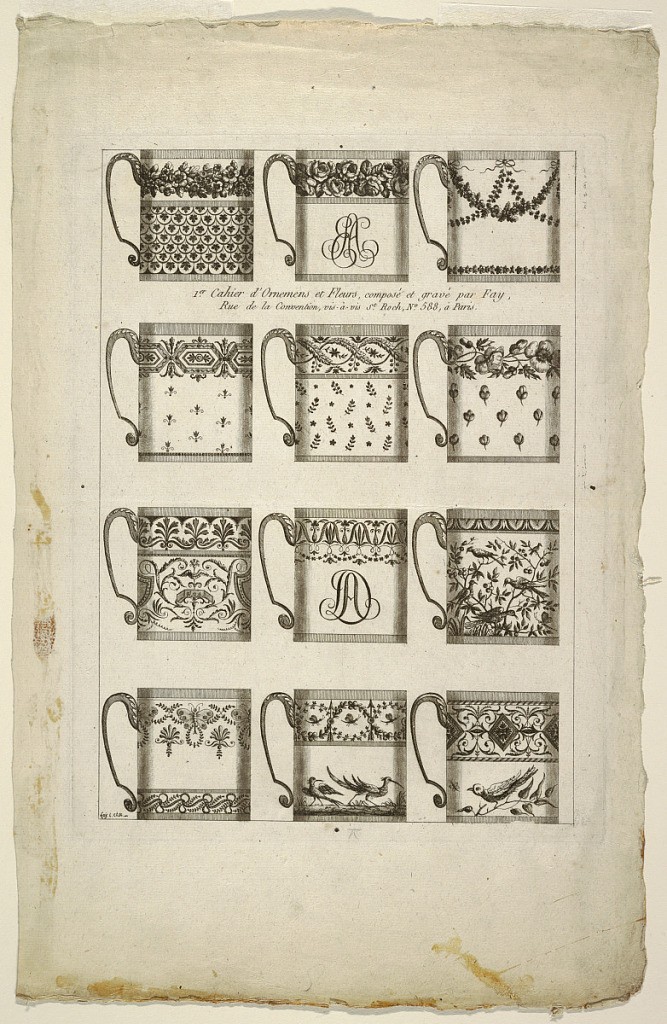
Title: Designs for Chocolate Cups, Plate 1 from 1st Cahier d'Ornemens et Fleurs
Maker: Jean-Baptiste Fay, French, active 1765 – 1790s
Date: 1780–90
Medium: Engraving on off-white laid paper
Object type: Print
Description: Designs for the decoration of twelve chocolate cups composed of birds and foliate motifs.